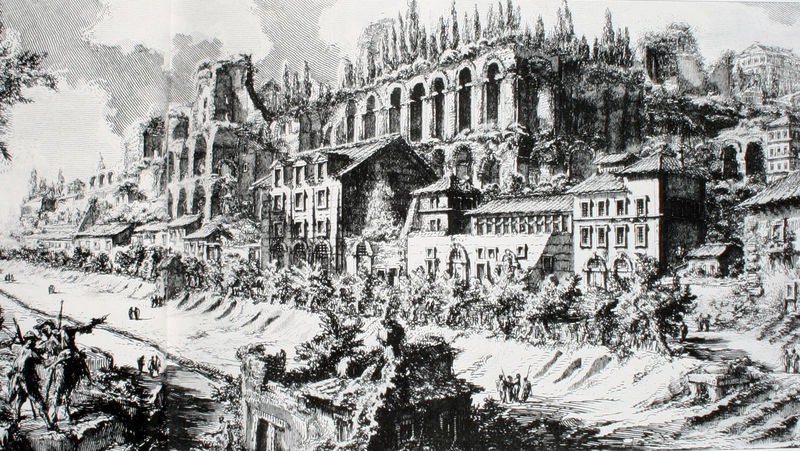
Titel: Palatino
Künstler: Giovanni Battista Piranesi
Standort: Milano
Institution: Civica Raccolta A. Bertarelli
Schlagwörter: baum, berg, blätter, feder, himmel, mann, schatten, wasser, weiß, wolken, bäume, fluss, frauen, landschaft, menschen, stadt, ufer, fenster, finger, frankreich, frau, grau, hintergrund, holz, hut, licht, männer, schwarz, skizze, strasse, säule, säulen, tür, vordergrund, zeichnung, blick, dach, gebäude, haus, schloss, weg, wolke, gespräch, leute, alt, wand, architektur, barock, mensch, stein, bild, erde, ferne, häuser, hügel, natur, büsche, gehen, hütte, wege, land, personen, blatt, pflanzen, gotik, tal, anhöhe, pferd, pferde, reiter, rund, garten, zypressen, küste, strand, papier, ansicht, bogen, fassade, fassaden, italien, perspektive, vedute, stab, fahne, trocken, hang, verlassen, dächer, mauer, allee, grafik, graphik, schichten, vegetation, schlucht, türe, spazieren, vorstellung, figuren, promenade, böschung, brand, krieg, untergang, zerstörung, lanze, soldaten, tiefe, zeigen, hoch, zinnen, stadtansicht, bögen, verfall, gang, tusche, arkade, ruine, antike, burg, kloster, balustrade, bomben, flussbett, zypresse, groß, druck, schnitt, schwarzweiss, druckgrafik, schraffur, holzstich, radierung, stich, kupfer, bewaffnet, illustration, uniform, waffen, gemetzel, soldat, waffe, bürger, reihe, ruinen, entwurf, pracht, ritter, neu, rom, ranke, kaputt, bewachsen, efeu, stäbe, gewehr, lanschaft, fluchtpunkt, antik, wanderer, rundbögen, eroberung, krieger, zerstört, graben, wildnis, ballustrade, pinien, pinie, gewehre, kupferstich, abzug, reisende, phantasie, schraffierung, vertiefung, bauten, verwüstung, verfallen, toskana, säulengang, tief, paare, wall, romanisch, überwuchert, stick, sträuche, tiefdruck, circus maximus, büume, menschengruppen, kultur, merian, feldheer, eichnung, urg, belagerung, fluchtpunkte, kriefer, mulde, söldner, trocken gelaufen, umrankt, zeigt, waffenb, überwachsen, feser, rfallen, 1800, 1700, ruhinen, böten, woloken, palastruine, bragen